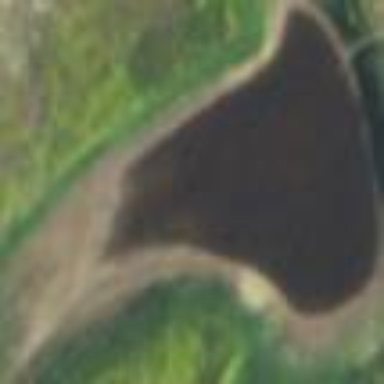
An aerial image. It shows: Reservoir area.